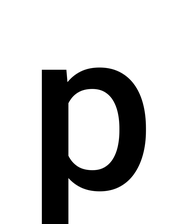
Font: Roboto_Medium